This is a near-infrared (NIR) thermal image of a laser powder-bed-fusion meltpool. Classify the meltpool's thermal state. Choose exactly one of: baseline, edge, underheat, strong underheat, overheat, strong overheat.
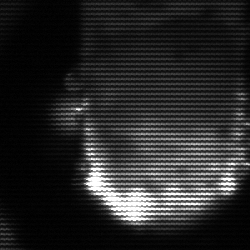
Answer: baseline